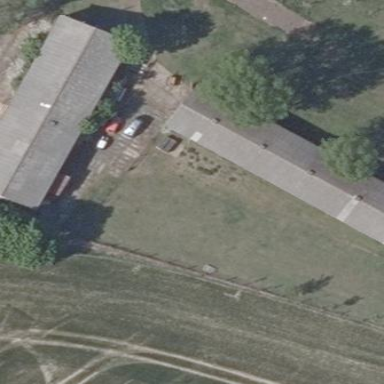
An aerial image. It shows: Gabled farm auxiliary building with grey roof. The roof is oriented along the structure.